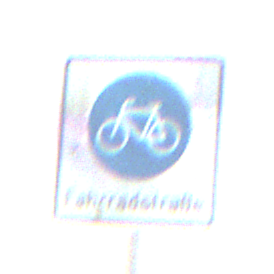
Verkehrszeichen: BeginnFahrradstrasse
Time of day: SunriseSunset
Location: Outdoor (Nature)
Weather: Clear
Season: NotSpecified
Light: Natural